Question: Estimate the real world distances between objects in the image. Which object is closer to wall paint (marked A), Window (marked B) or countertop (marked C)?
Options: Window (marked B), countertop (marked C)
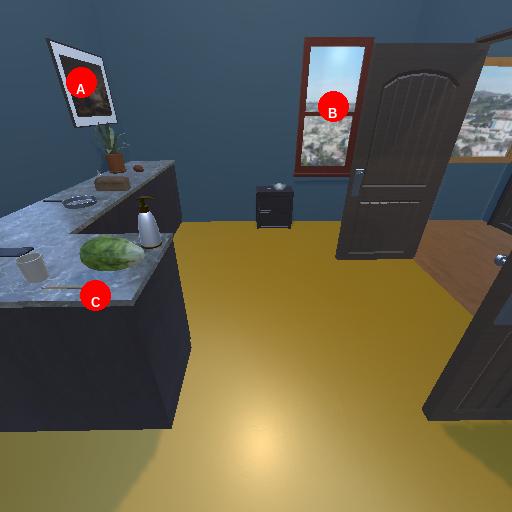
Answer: Window (marked B)